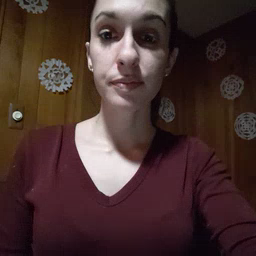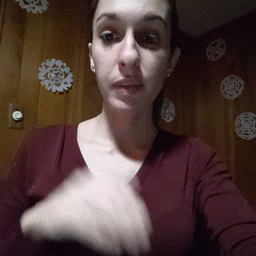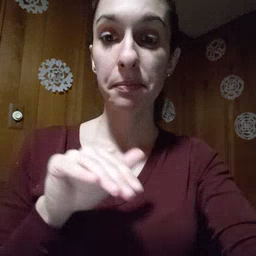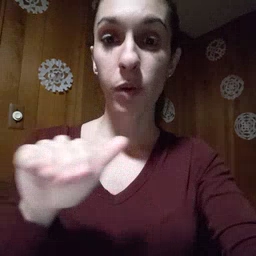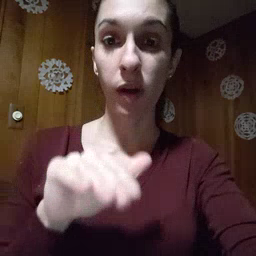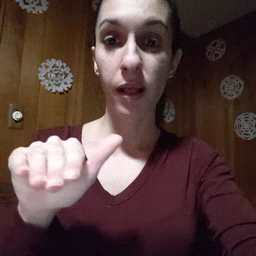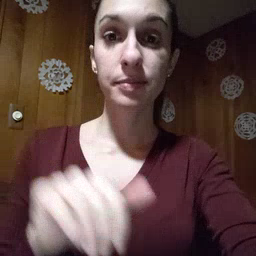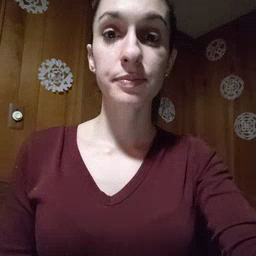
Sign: pool